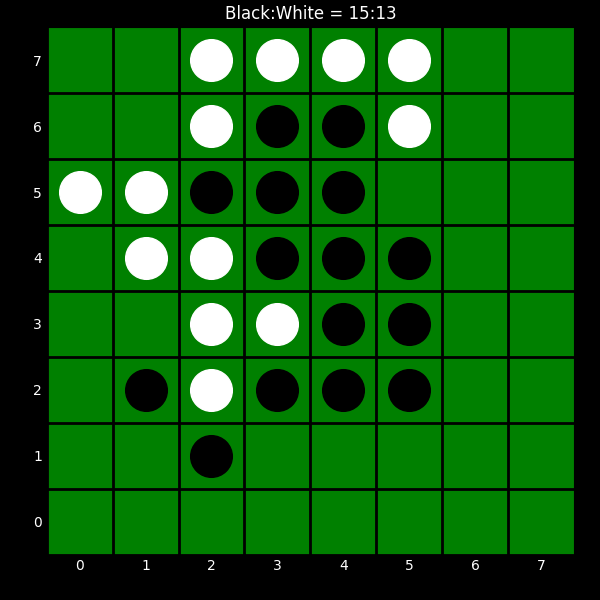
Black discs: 15
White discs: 13